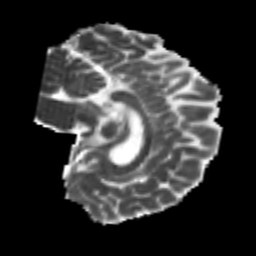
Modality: MD
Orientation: sagittal
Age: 22
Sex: male
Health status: healthy
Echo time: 0.074 s